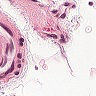
Metastatic tissue present: no